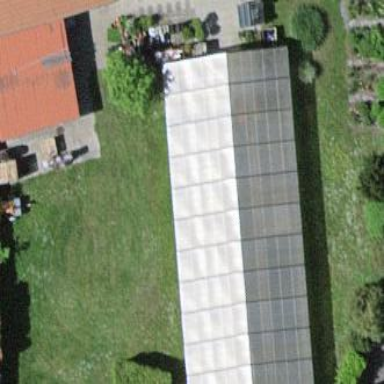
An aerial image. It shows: Greenhouse.